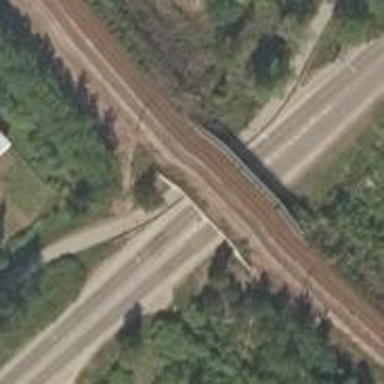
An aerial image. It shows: Bridge carrying railway with continuous electrified contact lines.